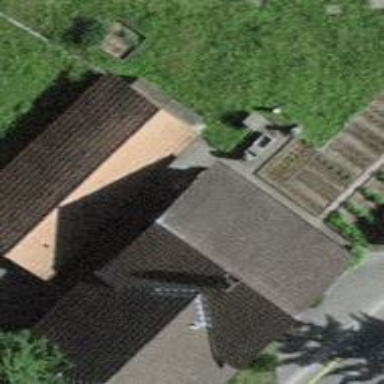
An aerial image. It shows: Barn.